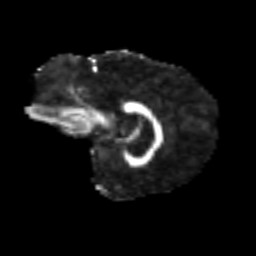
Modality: FA
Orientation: sagittal
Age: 53
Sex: female
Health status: ill
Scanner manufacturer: siemens
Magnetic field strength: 3 T
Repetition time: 8.7 s
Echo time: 0.11 s